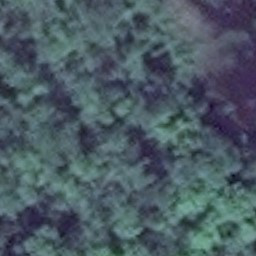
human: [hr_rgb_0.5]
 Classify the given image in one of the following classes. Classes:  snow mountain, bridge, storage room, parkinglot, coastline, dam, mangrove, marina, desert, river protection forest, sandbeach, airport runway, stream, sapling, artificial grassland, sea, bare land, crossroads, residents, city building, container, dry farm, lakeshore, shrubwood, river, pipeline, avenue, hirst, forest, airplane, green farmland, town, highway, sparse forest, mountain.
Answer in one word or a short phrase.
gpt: forest